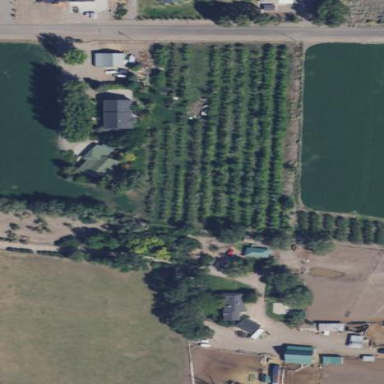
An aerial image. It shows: Orchard.